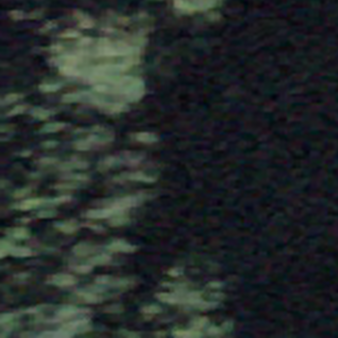
Label: other